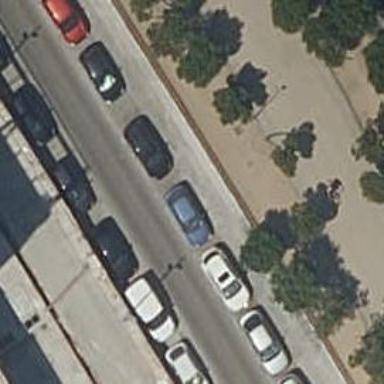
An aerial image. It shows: Footway on bridge.